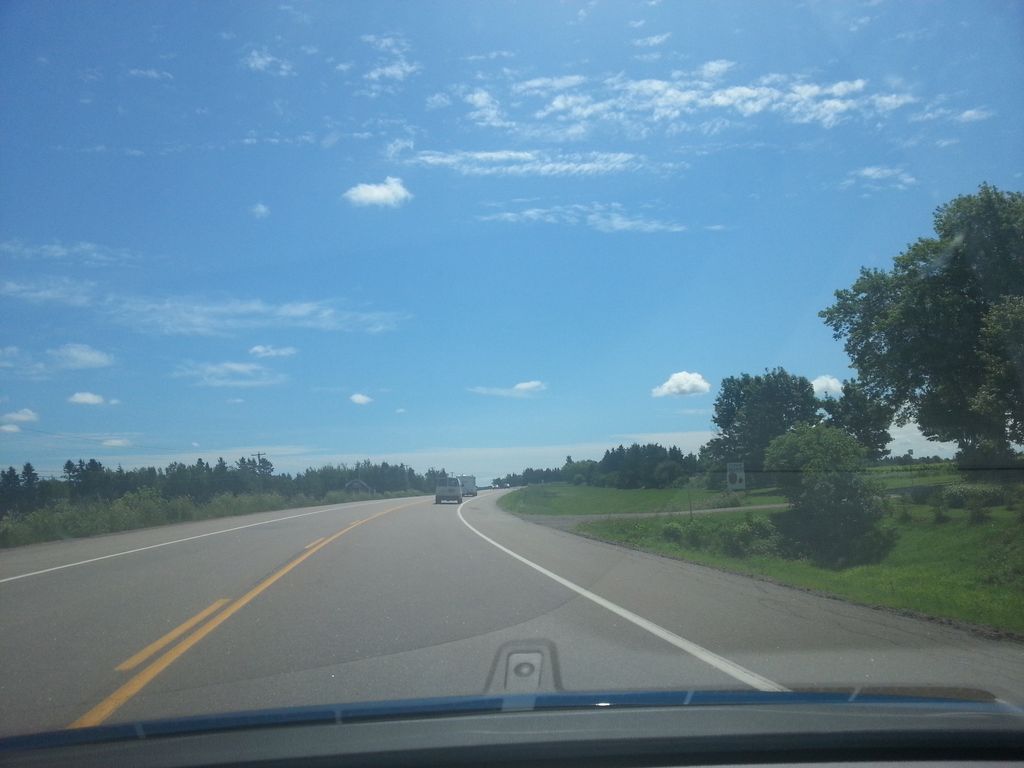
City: charlottetown